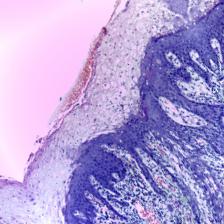
Diagnosis: Normal